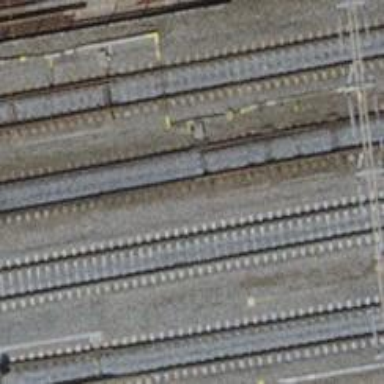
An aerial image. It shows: Single-track railway with electrified contact lines.